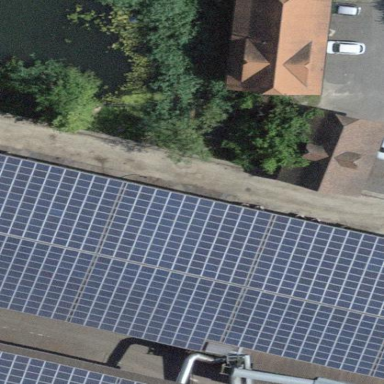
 consisting of solar photovoltaic panels."